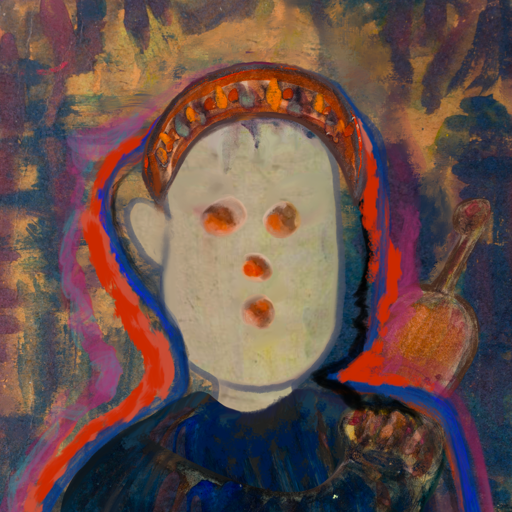
Background: InTheSun, Head And Neck Front: Hill_Girl, Face Front: Rupkatha, Bust: Pipe, Hair Front: Experience, Head Accessory: Hypocrite, Second Necklace: Blank, Necklace: Blank, Baby: Blank